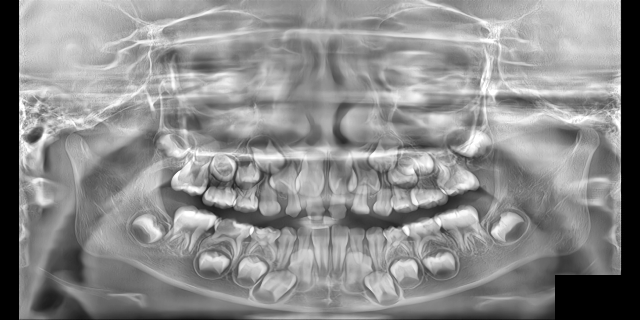
child